Question: 1.
---
it is a program that can read serial number.if it dosn't match the number pre-defined,it will gives an error message, else it will give a right message.however,it always gives error messages,No matter how i tried,even when it matches the number pre-defined,it gives error.
the program compiles normally,just running beyond my expection.
2.
'''
public class Judge {
public static void main(String args[])
{
Win win=new Win();
win.setTitle("judge serial number");
win.setBounds(10,10,460,360);
}
}
'''
'''
import java.awt.*;
import javax.swing.*;
import java.awt.event.*;
/*contains:
* 1.three areafield
* 2.a botton
* 3.keylistener,focuslistener
*/
public class Win extends JFrame implements ActionListener//WinLei Yong Lai Chu Shi Hua Chuang Kou
{
JTextField text[]=new JTextField[3]; //San Ge Wen Ben Kuang
String str[]=new String[5];//Zi Fu Chuan Shu Zu
focusPolice focuspolice; //Zi Ding Yi Lei 2:Jiao Dian Shi Jian Lei .
JButton b; //Que Ding An Niu
//Gou Zao Han Shu
Win() {
setLayout(new FlowLayout()); //Bu Ju Lei Xing Wei FlowLayoutXing
b=new JButton("Que Ding ");
this.init();
add(b);
text[0].requestFocusInWindow(); //Chu Shi Hua Jiao Dian
setVisible(true);
setDefaultCloseOperation(JFrame.EXIT_ON_CLOSE);
}
public void init()
{
focuspolice=new focusPolice(); //Chuang Jian Jiao Dian Shi Jian Lei Dui Xiang
for(int i=0;i<3;i++)
{
text[i]=new JTextField(4);
text[i].addFocusListener(focuspolice);
text[i].addKeyListener(focuspolice);
str[i]=text[i].getText().toString();
add(text[i]);
}
b.addActionListener(this);
}
public void actionPerformed(ActionEvent ae)
{
if(ae.getActionCommand().equals("Que Ding "))
{
if(str[0]=="aaa"&&str[1]=="bbb"&&(str[2]=="ccc"))
{
JOptionPane.showMessageDialog(b,"Zheng Que !","Ti Shi Kuang ",
JOptionPane.INFORMATION_MESSAGE);
}
else
{
JOptionPane.showMessageDialog(b,"Cuo Wu !","Ti Shi Kuang ",
JOptionPane.WARNING_MESSAGE);
}
}
}
}
'''
'''
import java.awt.event.*;
import javax.swing.*; //Ji Ran Shi Yao Chu Li Shi Jian ,Na Yao awt.eventBi Bu Ke Shao
public class focusPolice implements KeyListener,FocusListener{//Bu Guang Shi Xu Yao FocusListener,Ye Xu Yao keyListener
public void keyPressed(KeyEvent e) {
JTextField t=(JTextField)e.getSource();
if(t.getCaretPosition()>=2)
//Shi Yan Jie Guo :Ru Guo Shu Ru De Zi Fu Ge Shu Duo Yu 3Ge ,Jiang Hui Zi Dong Tiao Jiao .
t.transferFocus();
}
public void keyTyped(KeyEvent e) {}
public void keyReleased(KeyEvent e) {}
public void focusGained(FocusEvent e) {
JTextField text=(JTextField)e.getSource();
text.setText(null);
}
public void focusLost(FocusEvent e){}
}
'''

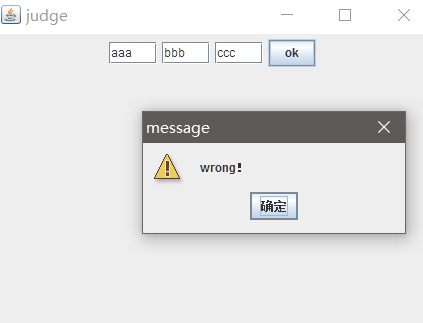
Answer: First Problem : Using '==' to compare strings.
Change
'''
if(str[0]=="aaa"&&str[1]=="bbb"&&(str[2]=="ccc"))
'''
to
'''
if(str[0].equals("aaa")&&str[1].equals("bbb")&&str[2].equals("ccc"))
'''
Second Problem : You never change the values of 'str[i]' to those of 'text[i]' except in 'init' where it is pointless since the textfields are empty then.
During your 'if' all 'str[i]' are empty strings.
Either change their values when you type into the textfields or get the strings directly from the textfields which seems to be the easier way.
'''
if(text[0].getText().toString().equals("aaa")&&text[1].getText().toString().equals("bbb")&&text[2].getText().toString().equals("ccc"))
'''